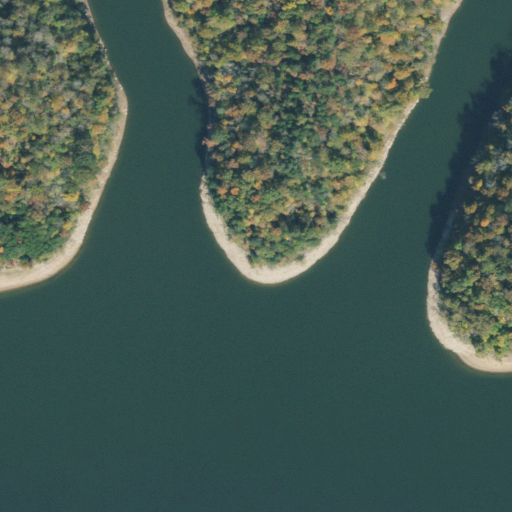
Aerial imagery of cape in Tennessee named Stillhouse Point containing open water, deciduous forest, grassland, herbaceous wetlands, and mixed forest